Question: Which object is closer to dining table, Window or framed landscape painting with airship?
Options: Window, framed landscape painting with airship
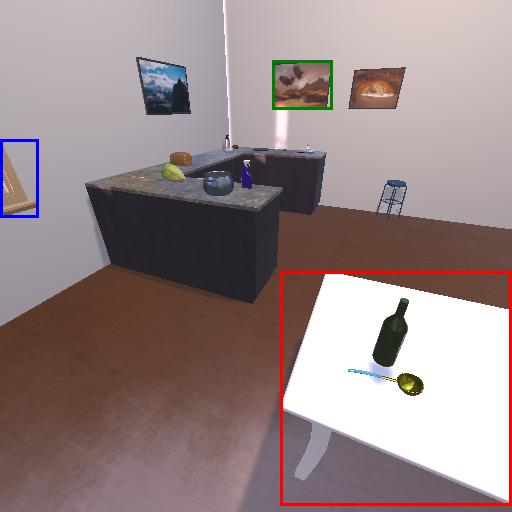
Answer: Window